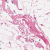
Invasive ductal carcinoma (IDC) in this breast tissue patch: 0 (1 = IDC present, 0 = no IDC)